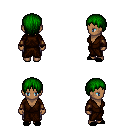
a pixel art fantasy rpg character, female body template, human, dark skin, brown robe, metal pants, green plain hairstyle, cloth bracers, black slippers, four views (front, back, left, right), 2x2 character sprite sheet, small pixel art, hard edges, no anti-aliasing